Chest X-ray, PA view. Patient: 60 years old, sex F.
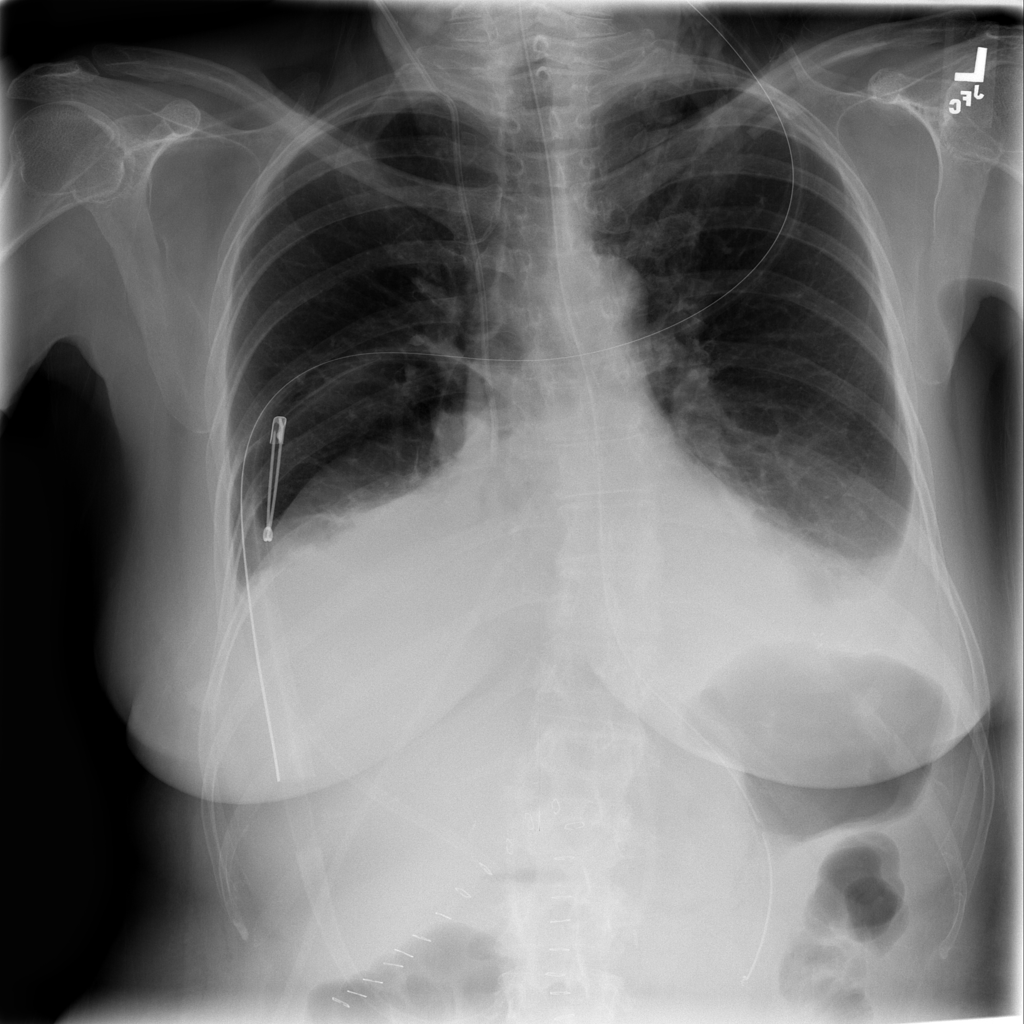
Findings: Effusion